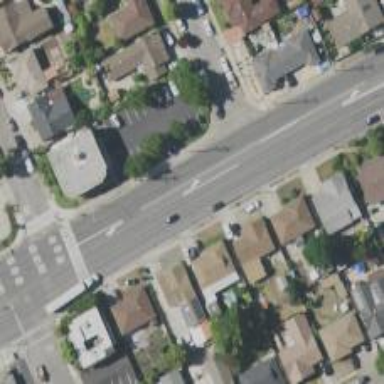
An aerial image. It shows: Secondary road.